Question: I want to use Cypher to query all specifications that are valif for a product, but with the specifications defined at different parent levels of the product.
I have a data model that represents a product categorisation tree with levels C1, C2, C3, ... and at the lowest level products P. To simplify the maintenance and data-entry of product specifications, the validity of product specifications is defined at the categorisation levels. The products 'inherit' the specifications that are valid for all their parent categories, up to the root of the categorisation tree.
The (simplified) data-model is shown in the image. In this case product specifications are defined for categorisation levels C1, C2 and C3. The product is connected to the lowest categorisation level C3.
My objective is to query all specifications that are valid for product P, based on their relations to the categorisation levels C1, C2 and C3.

I have the following questions:
1. Is this possible with a single Cypher query?
2. What is the best query strategy in a large database? Use a query? Create real relations for all valid specifications for a product instead of querying the 'inherited' specifications?
3. Change the datamodel?
Other tips?
thanks
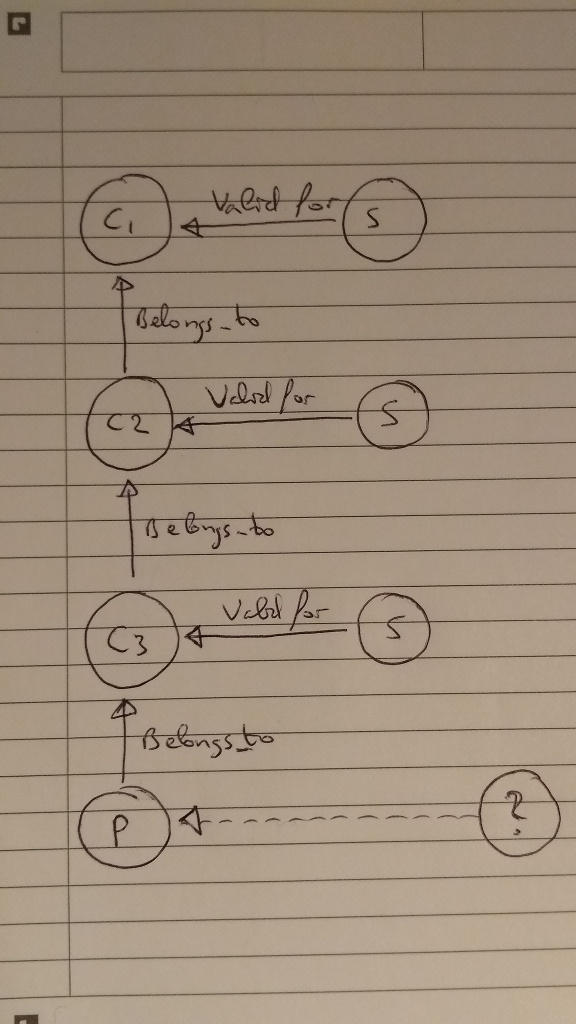
Answer: You could find all specifications of a product by MATCHing patterns of variable length.
Assuming you have a parameter 'productId', you would use something like this
'''
MATCH (p:PRODUCT {productId:$productiId)-[:BELONGS_TO*]->(c:Category)<-[:VALID_FOR]-(s:Specification)
RETURN s
'''
to retrieve the relevant specifications.
Since you seem to be working on bills of materials, some things you may want to look at:
Management of complex product specifications by splitting it up in "atoms" <URL>
and
An example of how you can keep track of versions of your BOM :
<URL>
Disclosure : I'm a member of the Graphileon team, and involved in what is shown in the slide deck and video.